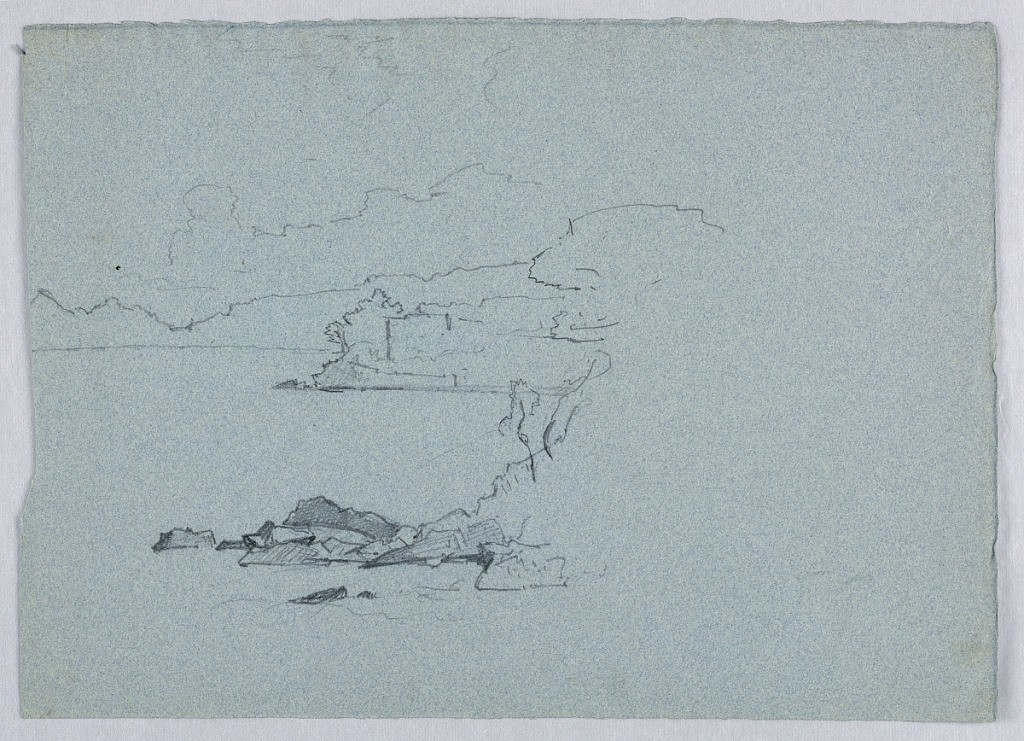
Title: Study of seascape
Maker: William Stanley Haseltine, American, 1835–1900
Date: ca. 1855
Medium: Graphite on paper
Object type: Drawing
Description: Sketch of a rocky coastline.